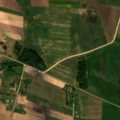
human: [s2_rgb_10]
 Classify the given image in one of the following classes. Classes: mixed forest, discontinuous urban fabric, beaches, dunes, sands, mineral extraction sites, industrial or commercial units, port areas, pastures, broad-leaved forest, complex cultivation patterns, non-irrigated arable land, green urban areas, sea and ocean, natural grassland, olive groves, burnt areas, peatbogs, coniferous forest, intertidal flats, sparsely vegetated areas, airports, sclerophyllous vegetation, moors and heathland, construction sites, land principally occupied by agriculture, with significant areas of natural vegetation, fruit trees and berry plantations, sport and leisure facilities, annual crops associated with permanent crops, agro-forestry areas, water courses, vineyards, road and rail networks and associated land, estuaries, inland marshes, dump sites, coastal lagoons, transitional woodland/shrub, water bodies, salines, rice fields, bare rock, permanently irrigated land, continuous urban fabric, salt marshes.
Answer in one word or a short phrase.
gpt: non-irrigated arable land, pastures, complex cultivation patterns